Question: I'm trying to upload an image to Amazon S3 and get a link for the file(Using ASIHTTPRequest for amazon s3). For now I have done the following(my questions are actually in code):
'''
- (void) uploadAnImageToS3 {
NSAutoreleasePool *pool = [[NSAutoreleasePool alloc] init];
[ASIS3Request setSharedSecretAccessKey:@"*****here I put my secretkey*****"];
[ASIS3Request setSharedAccessKey:@"*****here I put my key*****"];
NSData *imageData = [NSData dataWithData:UIImagePNGRepresentation(self.imageToPost)];
NSString * key = @"aKey"
ASIS3ObjectRequest *request = [ASIS3ObjectRequest PUTRequestForData:imageData withBucket:@"theBucketName" key:key];
[request setShouldCompressRequestBody:YES];
[request startSynchronous];
if (![request error]) {
//Here I should share a link for the put file, how do I get it? Is there any response from s3?
}
else {
NSLog(@"%@",[[request error] localizedDescription]);
}
[self performSelectorOnMainThread:@selector(stopActivity) withObject:self waitUntilDone:YES];
[pool release];
}
'''

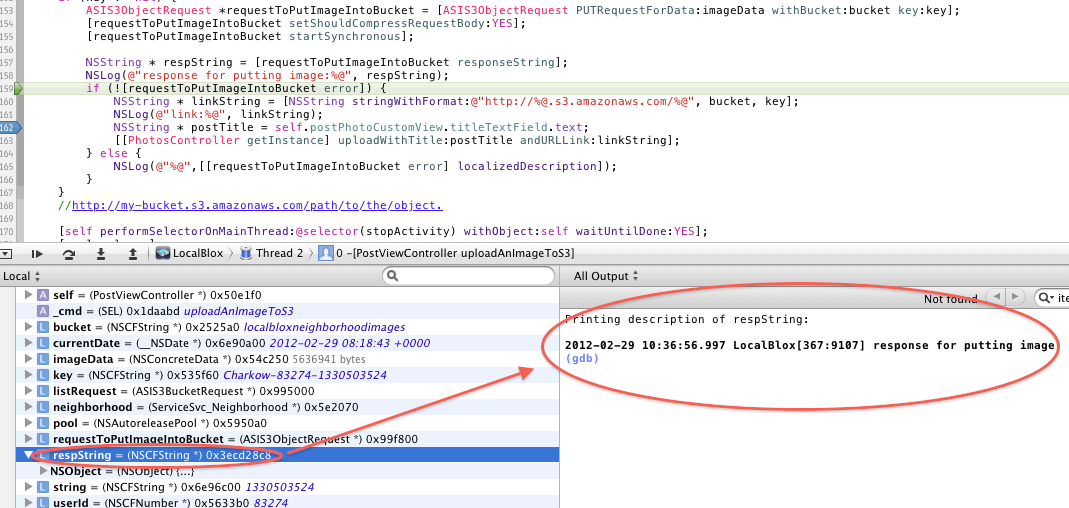
Answer: Okey, I've managed to do it myself :)
Firstly you should set an access policy which is the property of PUT request
requestForPUTSmth.accessPolicy = ASIS3AccessPolicyPublicReadWrite;
The link for the file is composed in such way:
NSString * linkString = [NSString stringWithFormat:@"http://%@.s3.amazonaws.com/%@", bucket, key];
Where bucket - is the name of your folder on S3 and Key is the name of file. That's it.